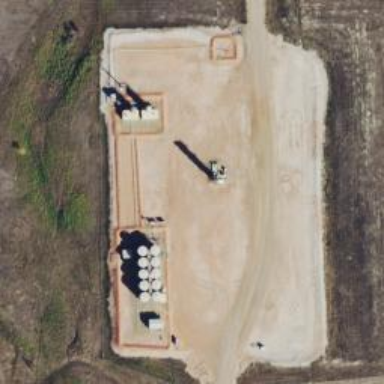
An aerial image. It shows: Storage tank that is man-made.